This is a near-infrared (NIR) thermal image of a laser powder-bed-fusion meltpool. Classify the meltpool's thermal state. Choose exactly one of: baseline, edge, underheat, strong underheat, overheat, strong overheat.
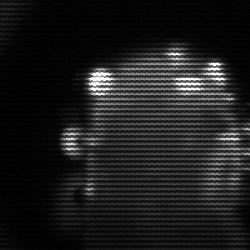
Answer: baseline